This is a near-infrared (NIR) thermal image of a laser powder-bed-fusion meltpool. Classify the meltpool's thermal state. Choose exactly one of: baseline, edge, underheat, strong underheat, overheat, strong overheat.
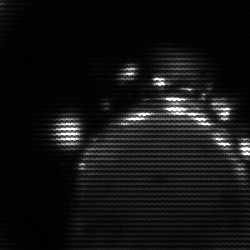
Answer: edge